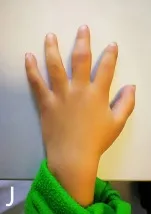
Diagnosis and treatment of clinodactyly deformity in a 2-year-10-month-old boy.also showed essentially normal movement of the upper extremity at the follow-up.
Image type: medical_photograph (other_medical_photograph)